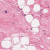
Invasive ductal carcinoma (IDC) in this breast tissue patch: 0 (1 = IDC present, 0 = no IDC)